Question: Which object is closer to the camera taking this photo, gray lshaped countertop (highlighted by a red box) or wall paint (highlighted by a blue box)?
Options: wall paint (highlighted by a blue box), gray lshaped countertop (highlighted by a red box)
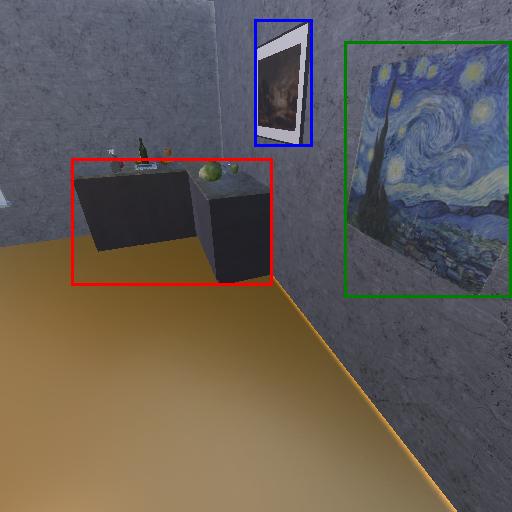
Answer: wall paint (highlighted by a blue box)